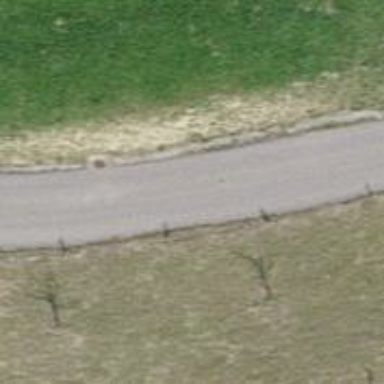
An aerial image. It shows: Well-maintained track road with grade 1 tracktype.